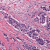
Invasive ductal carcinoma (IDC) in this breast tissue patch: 1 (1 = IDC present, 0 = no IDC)